Question: I'm new in html5+canvas and i can't find more information about my problem and i decided ask here...
I need help with scrolling large map - 2800x1500px in canvas 400x300px and collision detecting on "invisible area" which is outside of canvas.
like this:

Few functions from my code
'''
function Map()
{
this.img = new Image();
this.img.src = "img/map.jpg"; //map picture on main canvas
this.gimg = new Image();
//map with opacity on "ghost" canvas for collision detecting
this.gimg.src = "img/gmap.png";
this.draw = function(ctx,gctx)
{
ctx.drawImage(this.img,-offset.x,-offset.y);
gctx.drawImage(this.gimg,-offset.x,-offset.y);
}
}
function init()
{
var gameLoop = setInterval(function() {
draw(ctx,gctx);
}, 1000/fps);
}
function draw(ctx,gctx)
{
ctx.save();
gctx.save();
ctx.clearRect(-offset.x,-offset.y,2800,1500);
gctx.clearRect(-offset.x,-offset.y,2800,1500);
map.draw(ctx,gctx);
ctx.translate(offset.x,offset.y); //scrolling canvas
gctx.translate(offset.x,offset.y); //scrolling ghost canvas
ctx.restore();
gctx.restore();
}
//collision detecting function
function hitTest(obj,gctx)
{
var imageData = gctx.getImageData(obj.x,obj.y,1,1);
if( imageData.data[3]==255)
{
return true;
}
else return false;
}
'''
for scrolling map i use that example:
<URL>
my project:
<URL>
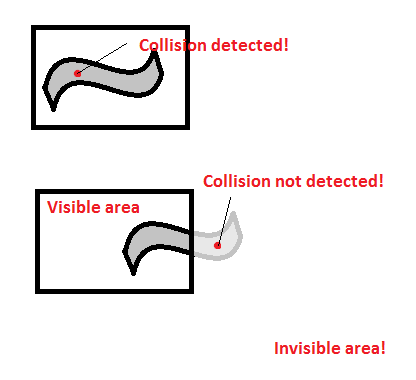
Answer: You cant do your collision that way with objects not in the viewable area. The image isn't being rendered onto the canvas in that portion so it will always have a 0 opacity.
There are two ways you can do it. One would be to render your collision map on a separate in-memory canvas that is the same width and height of the collision map, and then compare the coordinates for your enemy on the active active canvas to the area on your collision map. That would probably be the easiest way for you to do it after looking at your code.
The second approach would be to use a tilemap. You would basically have a 2d array where each element represents an area lets say 32x32, if its a 1 its collide-able, if its a 0 you can pass through. This would involve translating the enemies position to the area on the array to check.
I've done it both ways, the best in terms of memory utilization is the tilemap approach.
<URL>